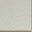
Piece: xx